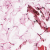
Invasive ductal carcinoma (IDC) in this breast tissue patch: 0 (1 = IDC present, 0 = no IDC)